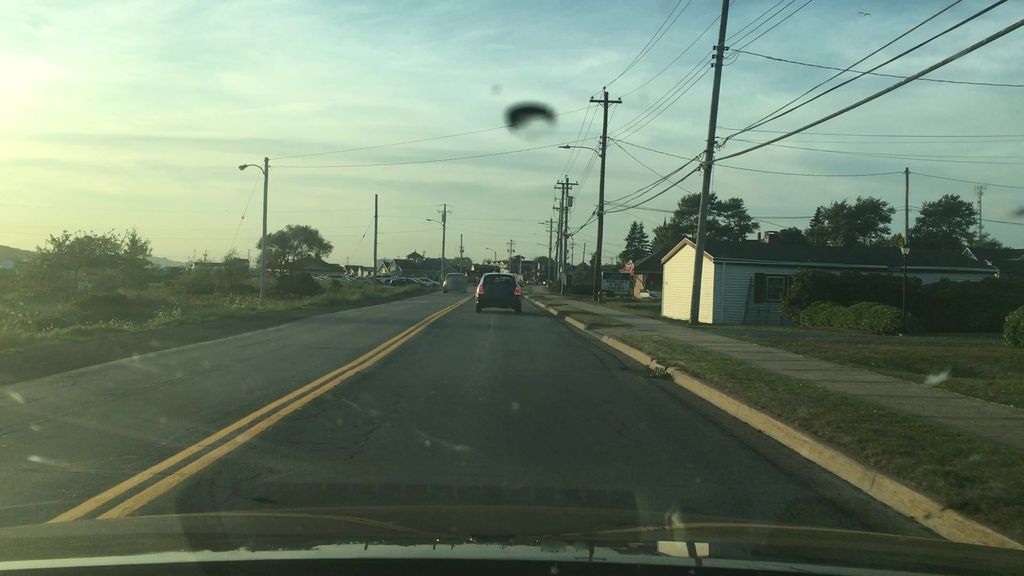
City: halifax